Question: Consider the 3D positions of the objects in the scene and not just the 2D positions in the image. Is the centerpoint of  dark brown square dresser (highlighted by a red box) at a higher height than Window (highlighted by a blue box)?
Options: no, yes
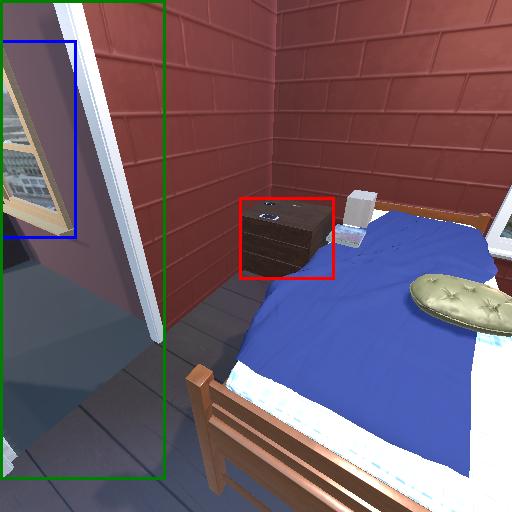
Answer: no